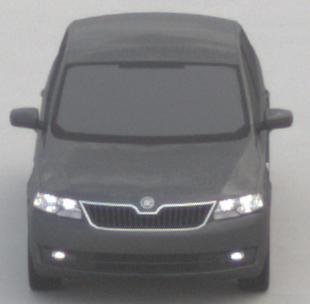
Make: Skoda
Model: Rapid
Detailed model: Rapid 1.2 Active Limousine
Model produced from: 2012/10
Model produced until: 2015/04
Doors: 5
Color: gray
Road condition: dry road
Daytime: midday
Contrast: low contrast